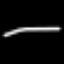
Label: line